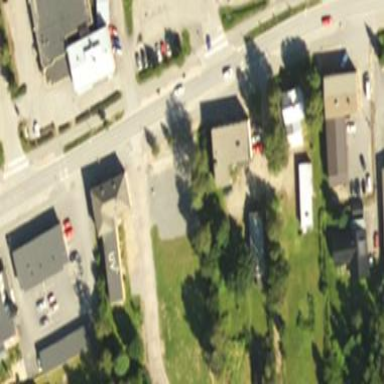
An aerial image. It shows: Commercial area.